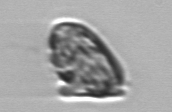
Label: Katodinium_or_Torodinium